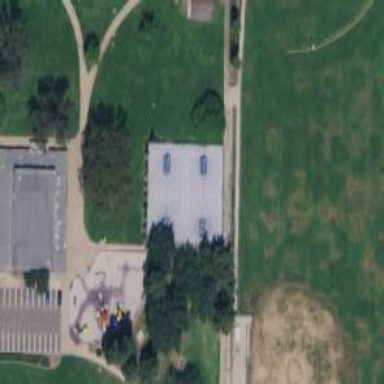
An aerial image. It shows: Park.